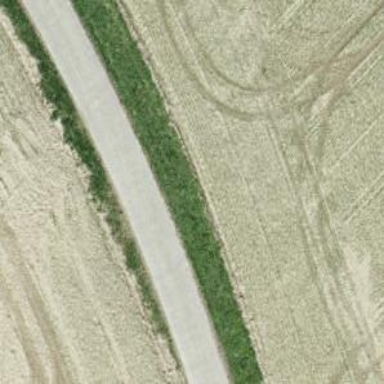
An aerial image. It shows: Track with grade 1 quality.